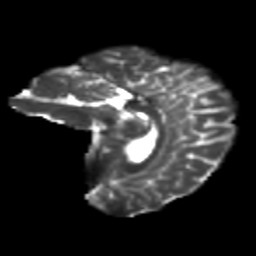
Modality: T2w
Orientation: sagittal
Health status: healthy
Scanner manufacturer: philips
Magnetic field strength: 3 T
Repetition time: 9.75 s
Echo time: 0.092 s